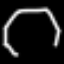
Label: octagon